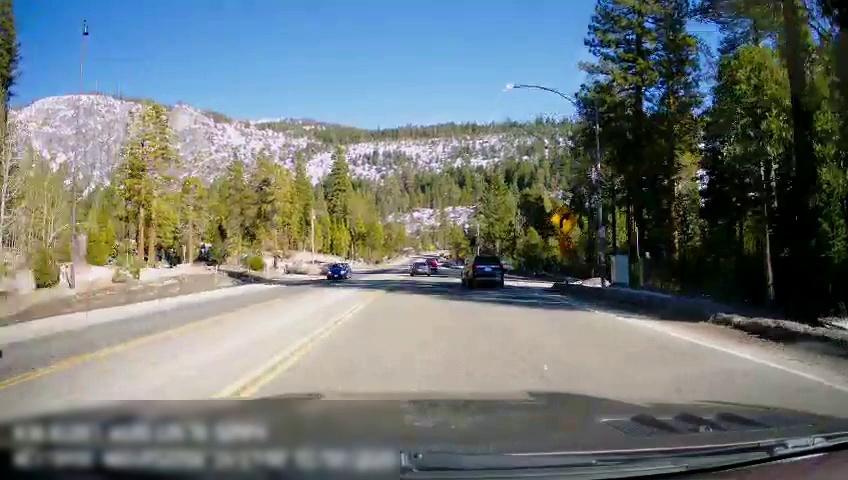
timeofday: Day
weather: Sunny
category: Drivable Space
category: Vehicles | Car
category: Vehicles | Car
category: Vehicles | SUV
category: Vehicles | Car
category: Lanes | Opposite Lane
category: Lanes | Opposite Lane
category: Lanes | Opposite Lane
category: Lanes | Current Lane
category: Traffic | Signs